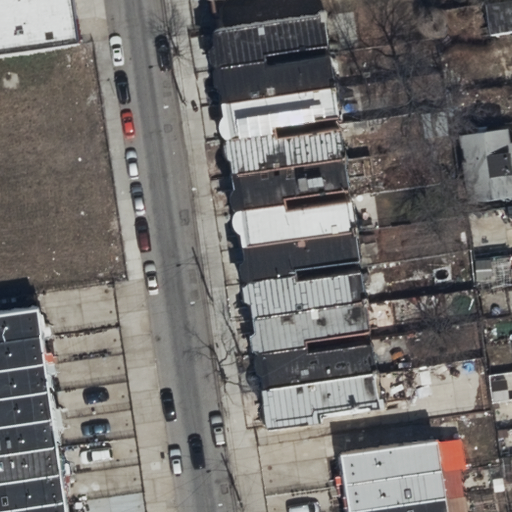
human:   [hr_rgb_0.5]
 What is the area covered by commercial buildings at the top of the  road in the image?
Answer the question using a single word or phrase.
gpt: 0m2

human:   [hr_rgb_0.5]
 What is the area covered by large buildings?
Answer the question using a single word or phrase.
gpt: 0m2

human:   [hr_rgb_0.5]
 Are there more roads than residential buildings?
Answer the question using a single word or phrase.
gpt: no

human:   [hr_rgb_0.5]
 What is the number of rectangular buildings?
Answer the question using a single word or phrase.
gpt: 15

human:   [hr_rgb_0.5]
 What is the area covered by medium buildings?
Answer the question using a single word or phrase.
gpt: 2214m2

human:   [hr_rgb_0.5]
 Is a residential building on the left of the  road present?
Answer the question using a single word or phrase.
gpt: yes

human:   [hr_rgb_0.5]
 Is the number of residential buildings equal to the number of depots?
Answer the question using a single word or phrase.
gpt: no

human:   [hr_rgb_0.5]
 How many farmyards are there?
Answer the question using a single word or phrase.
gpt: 0

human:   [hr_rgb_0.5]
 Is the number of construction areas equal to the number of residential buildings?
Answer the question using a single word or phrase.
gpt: no

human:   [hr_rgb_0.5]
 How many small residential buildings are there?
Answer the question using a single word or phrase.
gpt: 10

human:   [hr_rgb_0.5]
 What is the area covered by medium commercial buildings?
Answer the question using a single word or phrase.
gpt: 0m2

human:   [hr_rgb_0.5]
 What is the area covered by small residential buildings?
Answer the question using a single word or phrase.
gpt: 464m2

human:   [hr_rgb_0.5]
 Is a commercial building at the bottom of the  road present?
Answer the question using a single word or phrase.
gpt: no

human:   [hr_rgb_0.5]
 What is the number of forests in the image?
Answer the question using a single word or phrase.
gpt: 0

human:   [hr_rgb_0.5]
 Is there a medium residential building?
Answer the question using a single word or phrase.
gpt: yes

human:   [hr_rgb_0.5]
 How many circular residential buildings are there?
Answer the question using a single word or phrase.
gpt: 0

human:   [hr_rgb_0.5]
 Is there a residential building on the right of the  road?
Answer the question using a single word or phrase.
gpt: yes

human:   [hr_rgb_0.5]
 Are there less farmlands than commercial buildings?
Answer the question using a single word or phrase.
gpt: no

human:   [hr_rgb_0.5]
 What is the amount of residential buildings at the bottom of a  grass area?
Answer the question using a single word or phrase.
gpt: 0

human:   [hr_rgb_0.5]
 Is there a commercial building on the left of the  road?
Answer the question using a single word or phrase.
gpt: no

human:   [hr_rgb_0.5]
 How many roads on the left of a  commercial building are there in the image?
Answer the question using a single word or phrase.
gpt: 0

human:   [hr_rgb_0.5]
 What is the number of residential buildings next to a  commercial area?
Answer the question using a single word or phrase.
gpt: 0

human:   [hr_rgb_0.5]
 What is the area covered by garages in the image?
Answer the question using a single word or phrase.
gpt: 0m2

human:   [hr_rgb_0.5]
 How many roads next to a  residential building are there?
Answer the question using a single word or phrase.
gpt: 1

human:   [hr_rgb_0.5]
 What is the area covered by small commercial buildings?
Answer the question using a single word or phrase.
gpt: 0m2

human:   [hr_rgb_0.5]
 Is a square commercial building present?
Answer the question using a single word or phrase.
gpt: no

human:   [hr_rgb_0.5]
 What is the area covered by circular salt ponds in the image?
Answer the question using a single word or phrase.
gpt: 0m2

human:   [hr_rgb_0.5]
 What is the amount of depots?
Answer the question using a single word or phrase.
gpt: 0

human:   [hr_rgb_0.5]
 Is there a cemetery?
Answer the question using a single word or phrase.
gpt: no

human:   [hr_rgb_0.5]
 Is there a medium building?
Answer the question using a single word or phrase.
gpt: yes

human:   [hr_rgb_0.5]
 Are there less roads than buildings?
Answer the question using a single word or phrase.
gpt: yes

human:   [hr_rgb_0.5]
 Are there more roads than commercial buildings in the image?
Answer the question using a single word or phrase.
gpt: yes

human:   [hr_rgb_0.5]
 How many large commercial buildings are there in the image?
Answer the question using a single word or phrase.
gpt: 0

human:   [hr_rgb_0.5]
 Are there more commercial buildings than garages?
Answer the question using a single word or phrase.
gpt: no

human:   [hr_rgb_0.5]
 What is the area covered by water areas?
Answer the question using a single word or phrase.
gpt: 0m2

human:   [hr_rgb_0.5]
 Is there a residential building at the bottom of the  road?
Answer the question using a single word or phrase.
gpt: yes